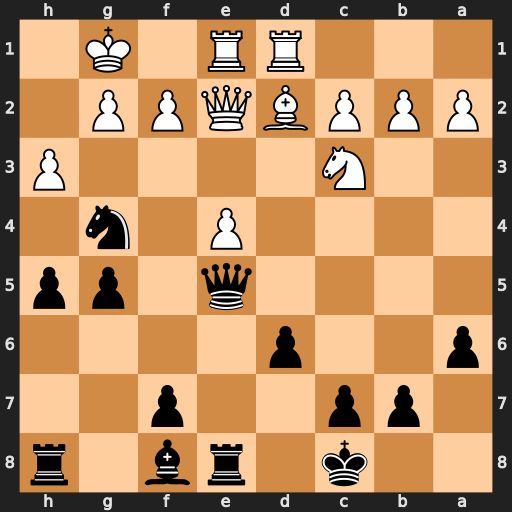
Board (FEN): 2k1rb1r/1pp2p2/p2p4/4q1pp/4P1n1/2N4P/PPPBQPP1/3RR1K1
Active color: b
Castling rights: -
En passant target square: -
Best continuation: Qh2+ Kf1 Qh1#